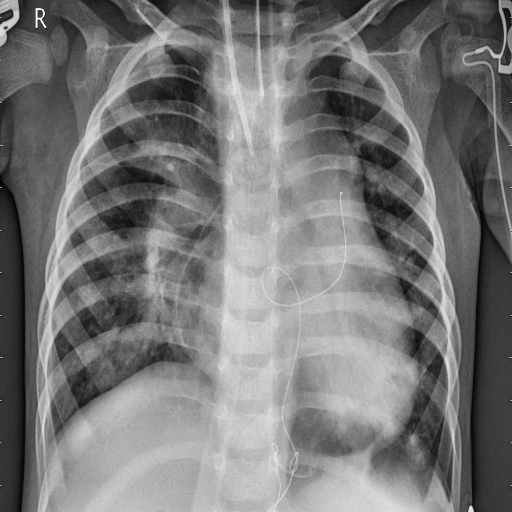
Finding: PNEUMONIA